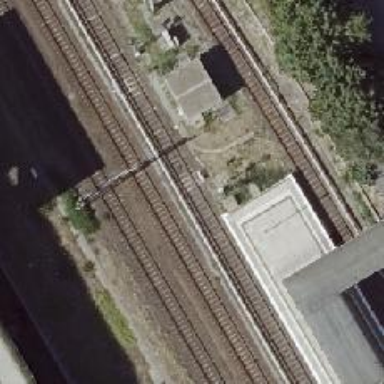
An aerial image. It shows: Railway signal.